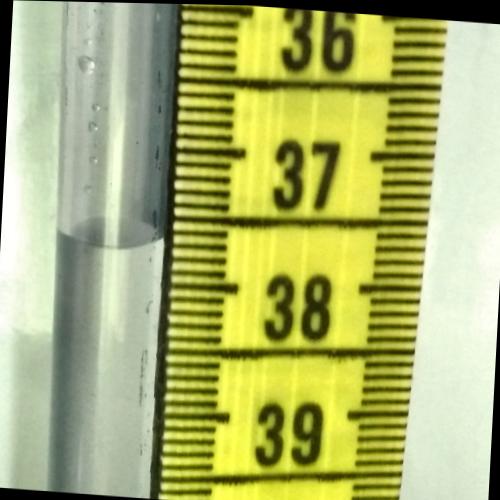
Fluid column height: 37.7 cm